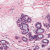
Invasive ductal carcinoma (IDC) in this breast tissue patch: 0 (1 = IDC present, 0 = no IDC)